Question: I would like to customize the output of 'comment_form()' function in WordPress.
To edit fields and textarea, I used the following code and all works fine.
'''
<?php
$req = get_option( 'require_name_email' );
$fields = array(
// redefine author field
'author' => '<p class="comment-form-author">' . '<label for="author">' . __( 'Name:' ) . ( $req ? ' <span class="required">*</span>' : '' ) . '</label>' .
'<div class="input-prepend"><span class="add-on"><i class="icon-user"></i></span><input id="author" name="author" type="text" value="' . esc_attr( $commenter['comment_author'] ) . '" size="30"' . 'aria-required="true"' . ' required /></p>',
'email' => '<p class="comment-form-email"><label for="email">' . __( 'Email Address:' ) . ( $req ? ' <span class="required">*</span><br/>' : '' ) . '</label>' .
'<div class="input-prepend"><span class="add-on"><i class="icon-envelope"></i></span><input required id="email" name="email" type="text" value="' . esc_attr( $commenter['comment_author_email'] ) . '" size="30"' . 'aria-required="true"' . ' required /></div></p>',
'url' => '<p class="comment-form-url"><label for="url">' . __( 'Your Website:' ) . '</label>' .
'<div class="input-prepend"><span class="add-on"><i class="icon-globe"></i></span><input id="url" name="url" type="text" value="' . esc_attr( $commenter['comment_author_url'] ) . '" size="30" /></div></p>'
);
$comments_args = array(
'fields' => $fields,
// redefine your own textarea (the comment body)
'comment_field' => '<p class="comment-form-comment"><label for="comment">' . 'Comment' . '</label><textarea id="comment" name="comment" class="span12" rows="5" aria-required="true"></textarea></p>',
);
comment_form( $comments_args );
?>
'''
This is the result:

Now, I would like to add two CSS class ('class="btn btn-primary"') for submit button; how can I do that without using jQuery?
For the solution, please read comments about answer marked with green sign.
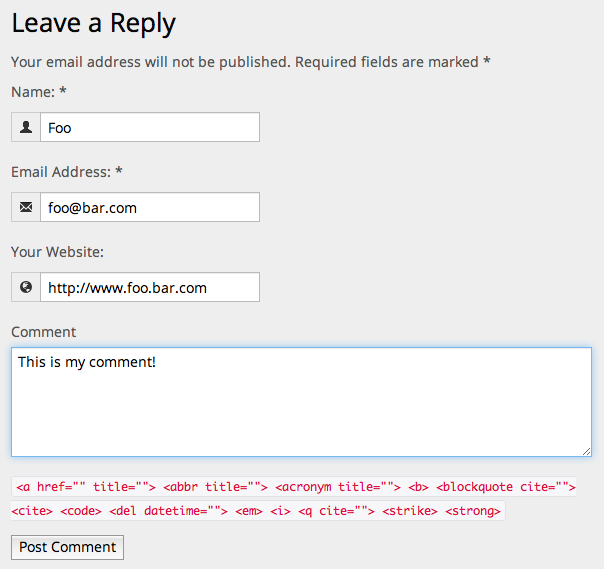
Answer: As krizna said, you can modify your theme's 'comments.php' file to alter the output of 'comment_form()'. I think that might be your best bet in this situation.
If you take a look at the <URL>' in the Codex you'll notice that you can only modify the ID for the submit button, and not the class. There are a few tickets on Trac regarding this:
- <URL>
If modifying 'comments.php' doesn't work for you in this situation, you can try applying one of the patches.